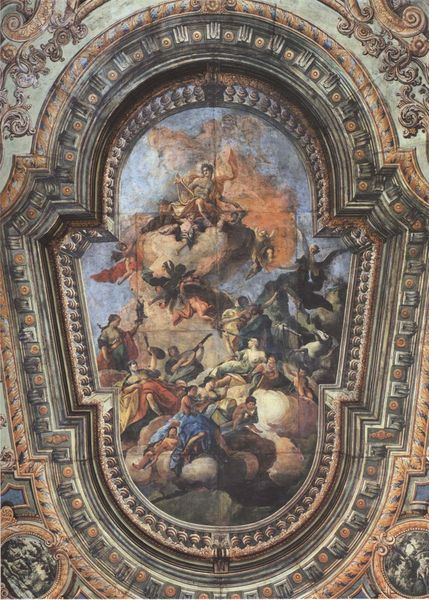
Titel: Deckenmalereien im Opernhaus Bayreuth
Künstler: Johann Benjamin Müller
Standort: Bayreuth, Opernhaus (EU - D - B)
Schlagwörter: blau, flügel, gemälde, gott, himmel, umhang, weiß, wolken, gelb, menschen, bunt, männer, orange, rot, wolke, ornament, barock, rahmen, bild, innenraum, kirche, decke, renaissance, pferde, engel, schlacht, verzierung, religion, beten, sieg, voluten, christus, götter, jüngstes gericht, heilige, fresko, apoll, gloriole, illusion, leier, fresco, basilika, deckenfresko, deckenbild, deckenfresco, nne, malerei fresko